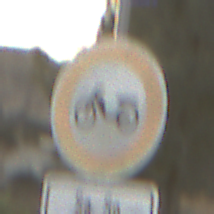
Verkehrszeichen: VerbotMofas
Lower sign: ZeitangabenMitBeschraenkungAufWochentage9
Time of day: SunriseSunset
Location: Outdoor (RoadRail)
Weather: PartlyCloudy
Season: NotSpecified
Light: Natural